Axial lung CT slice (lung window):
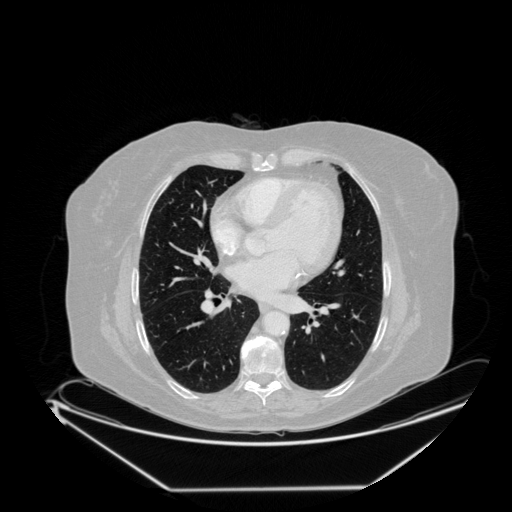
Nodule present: no